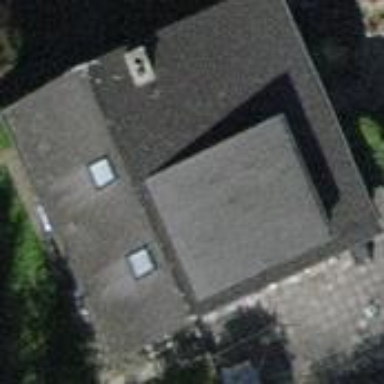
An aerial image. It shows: Detached building with gabled roof.